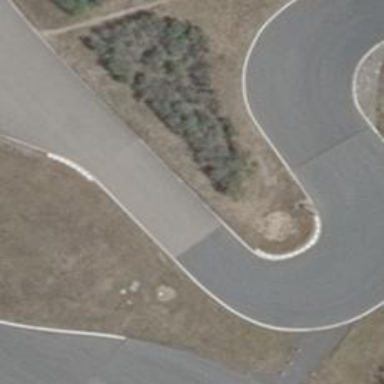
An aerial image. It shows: Raceway road.